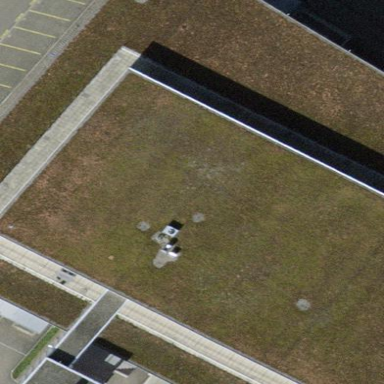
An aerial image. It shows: Commercial building.